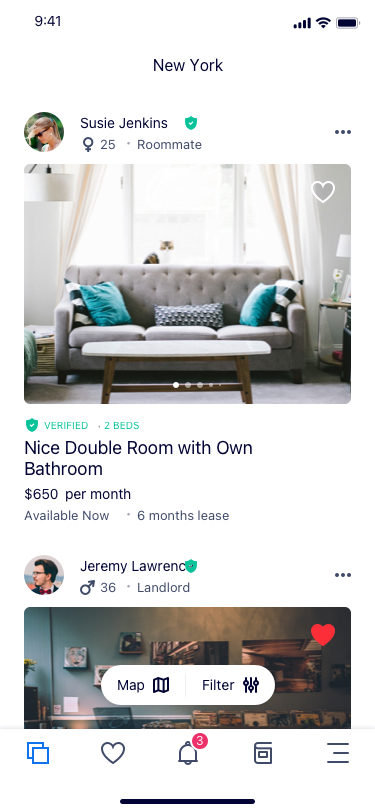
Text in this UI design:
Nice Double Room with Own Bathroom
$650
per month
Map
Filter